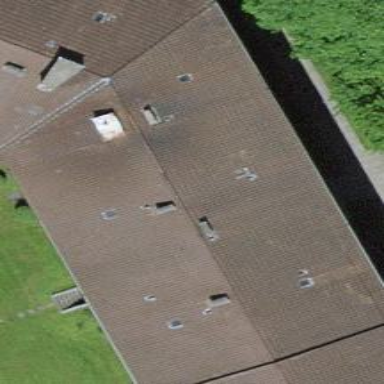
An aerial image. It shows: Gabled roof on residential building.